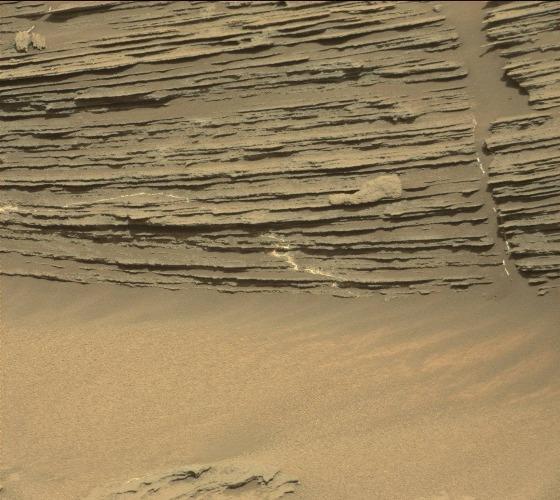
Terrain classes present: Bedrock, Gravel / Sand / Soil, Rock, Shadow